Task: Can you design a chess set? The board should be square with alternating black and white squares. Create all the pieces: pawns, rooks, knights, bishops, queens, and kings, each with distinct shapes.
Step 3703:
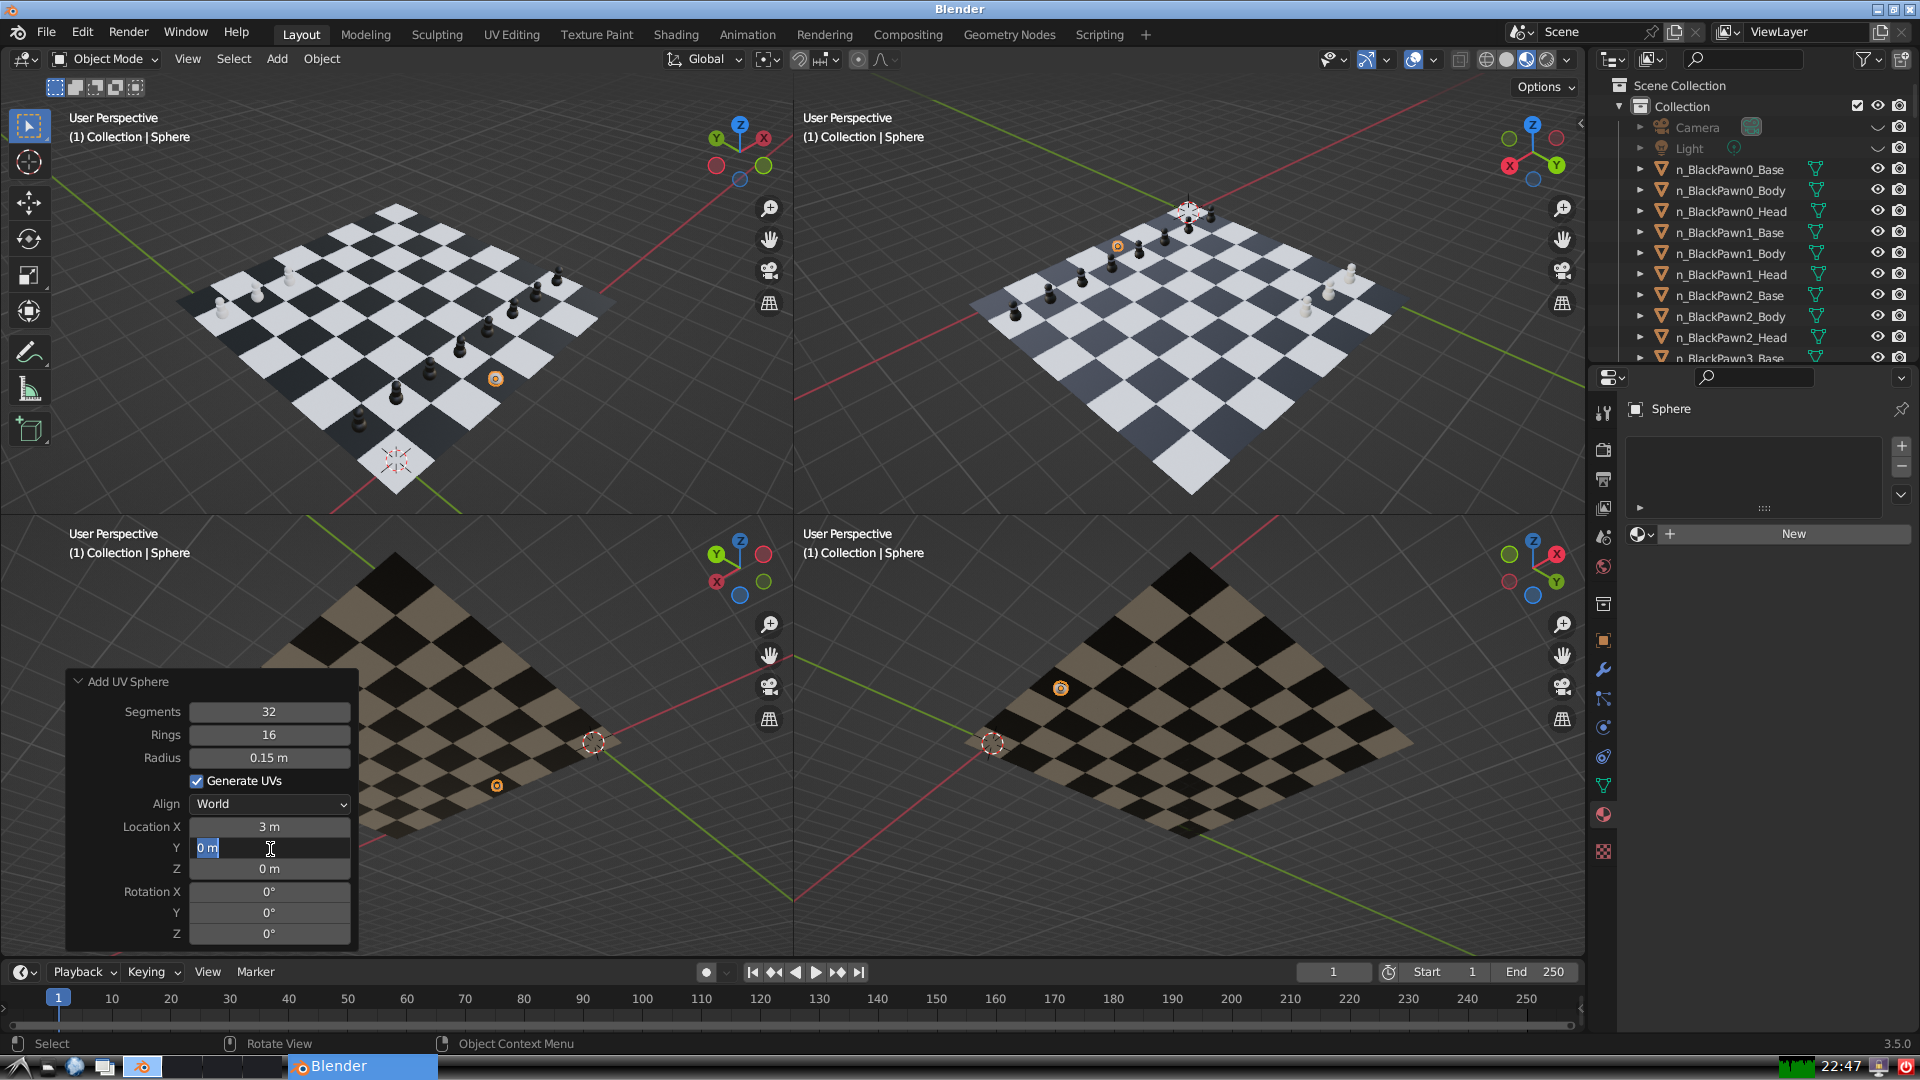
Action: input_text: 6.0